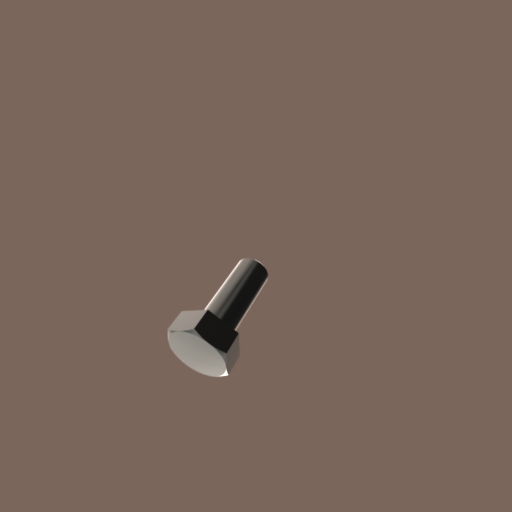
Label: bolt